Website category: book
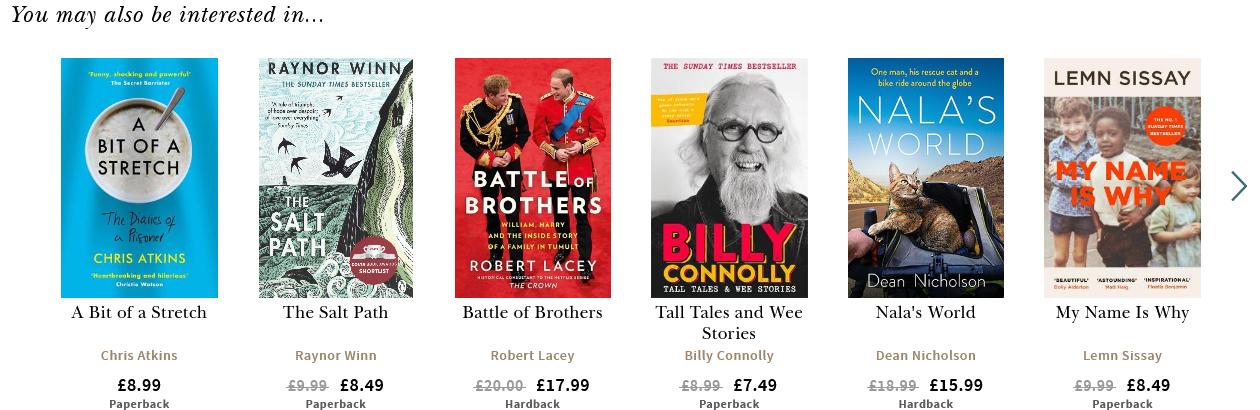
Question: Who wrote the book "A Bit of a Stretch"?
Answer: Chris Atkins

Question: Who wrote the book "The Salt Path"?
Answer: Raynor Winn

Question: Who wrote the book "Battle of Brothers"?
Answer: Robert Lacey

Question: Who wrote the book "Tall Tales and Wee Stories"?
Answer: Billy Connolly

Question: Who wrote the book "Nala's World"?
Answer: Dean Nicholson

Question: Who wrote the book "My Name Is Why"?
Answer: Lemn Sissay

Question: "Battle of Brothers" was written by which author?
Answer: Robert Lacey

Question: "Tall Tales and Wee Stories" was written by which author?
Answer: Billy Connolly

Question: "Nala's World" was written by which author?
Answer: Dean Nicholson

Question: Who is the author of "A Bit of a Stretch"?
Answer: Chris Atkins

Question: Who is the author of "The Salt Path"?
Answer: Raynor Winn

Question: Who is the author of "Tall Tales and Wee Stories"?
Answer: Billy Connolly

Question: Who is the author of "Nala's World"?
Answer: Dean Nicholson

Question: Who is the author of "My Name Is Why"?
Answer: Lemn Sissay

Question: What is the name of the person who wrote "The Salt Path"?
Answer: Raynor Winn

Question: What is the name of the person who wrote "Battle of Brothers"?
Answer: Robert Lacey

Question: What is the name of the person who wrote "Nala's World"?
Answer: Dean Nicholson

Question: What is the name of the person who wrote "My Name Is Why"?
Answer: Lemn Sissay

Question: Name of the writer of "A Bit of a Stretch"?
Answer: Chris Atkins

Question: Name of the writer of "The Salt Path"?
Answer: Raynor Winn

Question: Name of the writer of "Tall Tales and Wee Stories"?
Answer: Billy Connolly

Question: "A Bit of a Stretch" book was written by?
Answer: Chris Atkins

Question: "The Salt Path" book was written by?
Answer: Raynor Winn

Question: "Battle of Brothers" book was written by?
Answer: Robert Lacey

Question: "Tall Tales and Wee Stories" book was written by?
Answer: Billy Connolly

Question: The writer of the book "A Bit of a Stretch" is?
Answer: Chris Atkins

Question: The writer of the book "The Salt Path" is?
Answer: Raynor Winn

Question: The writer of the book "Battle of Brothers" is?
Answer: Robert Lacey

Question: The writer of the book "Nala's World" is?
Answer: Dean Nicholson

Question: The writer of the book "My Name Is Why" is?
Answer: Lemn Sissay

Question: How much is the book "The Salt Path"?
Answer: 8.49

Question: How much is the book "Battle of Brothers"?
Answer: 17.99

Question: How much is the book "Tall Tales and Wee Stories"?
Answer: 7.49

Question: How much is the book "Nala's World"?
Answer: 15.99

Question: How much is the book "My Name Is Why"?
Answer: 8.49

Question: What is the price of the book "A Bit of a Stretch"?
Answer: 8.99

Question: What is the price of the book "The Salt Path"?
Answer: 8.49

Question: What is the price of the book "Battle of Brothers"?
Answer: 17.99

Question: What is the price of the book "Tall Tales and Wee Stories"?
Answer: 7.49

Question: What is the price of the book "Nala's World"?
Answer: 15.99

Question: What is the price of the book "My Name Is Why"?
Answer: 8.49

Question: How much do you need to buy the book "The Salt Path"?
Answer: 8.49

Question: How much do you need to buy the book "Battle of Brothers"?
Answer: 17.99

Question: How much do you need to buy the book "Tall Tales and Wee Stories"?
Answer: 7.49

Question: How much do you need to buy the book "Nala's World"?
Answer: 15.99

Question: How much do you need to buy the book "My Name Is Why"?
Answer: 8.49

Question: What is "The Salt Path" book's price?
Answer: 8.49

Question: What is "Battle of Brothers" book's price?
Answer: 17.99

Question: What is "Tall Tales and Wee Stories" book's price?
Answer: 7.49

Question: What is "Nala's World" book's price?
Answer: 15.99

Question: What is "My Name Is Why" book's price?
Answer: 8.49

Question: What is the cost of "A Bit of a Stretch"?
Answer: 8.99

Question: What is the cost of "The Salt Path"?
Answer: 8.49

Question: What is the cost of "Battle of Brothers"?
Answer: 17.99

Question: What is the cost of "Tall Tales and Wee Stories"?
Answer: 7.49

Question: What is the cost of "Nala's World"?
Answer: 15.99

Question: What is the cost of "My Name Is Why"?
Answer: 8.49

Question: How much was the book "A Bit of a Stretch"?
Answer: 8.99

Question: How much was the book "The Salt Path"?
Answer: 8.49

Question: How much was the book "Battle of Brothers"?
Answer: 17.99

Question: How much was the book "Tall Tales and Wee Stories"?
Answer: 7.49

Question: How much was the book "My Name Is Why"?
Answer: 8.49

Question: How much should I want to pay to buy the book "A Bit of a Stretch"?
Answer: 8.99

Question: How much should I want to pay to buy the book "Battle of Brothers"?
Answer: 17.99